Aerial crown-view tile of a tropical tree (Barro Colorado Island, Panama), acquired 20241112:
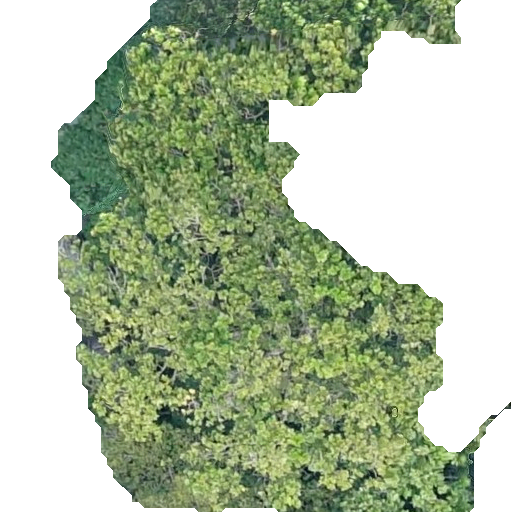
Species: Anacardium excelsum
GBIF accepted scientific name: Anacardium excelsum
Crown area: 257.759 m²